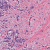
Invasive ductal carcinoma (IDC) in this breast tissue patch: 1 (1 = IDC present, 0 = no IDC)